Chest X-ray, AP view. Patient: 51 years old, sex F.
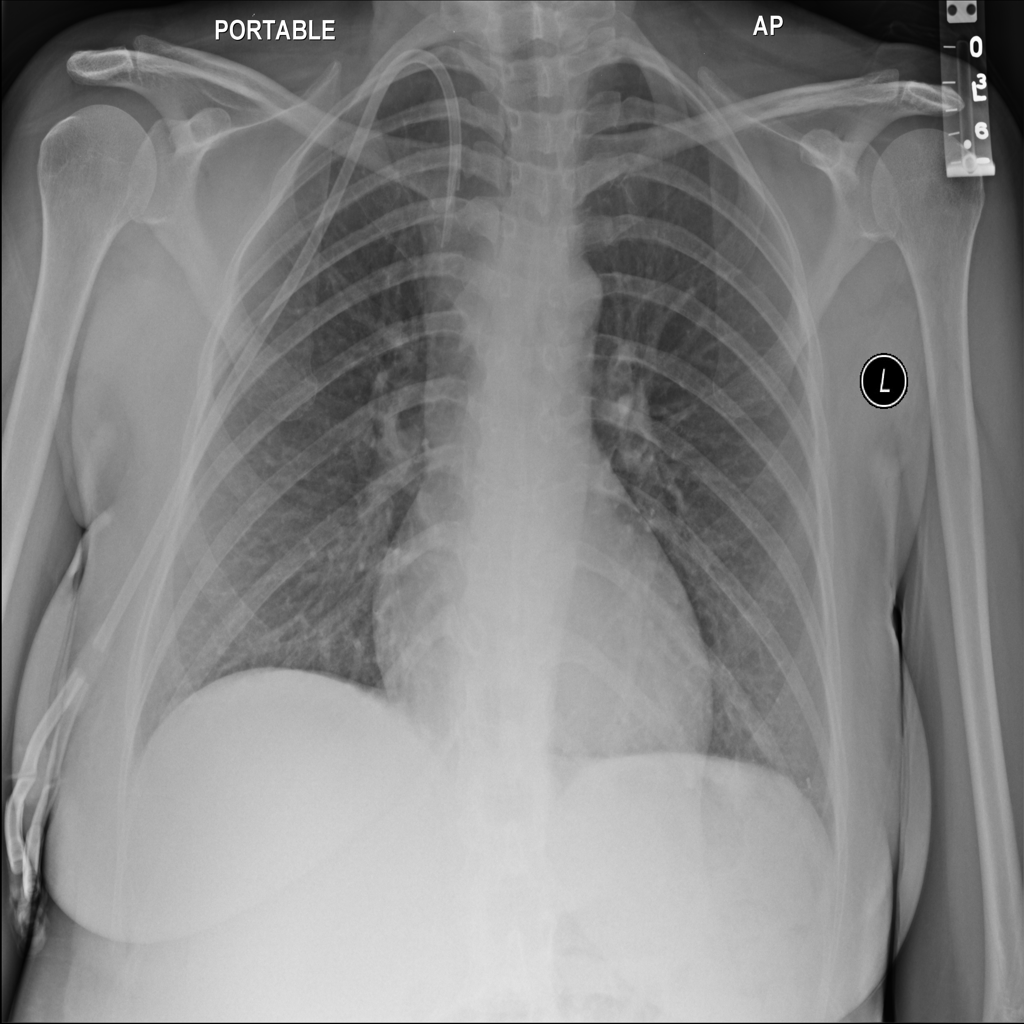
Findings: No Finding